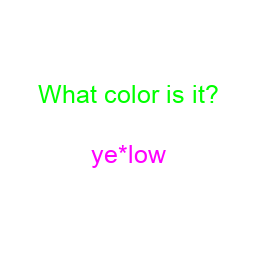
Color: magenta
Color name shown: yellow
Background color: white
Question text color: lime